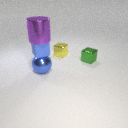
large blue metal sphere below large purple metal cylinder